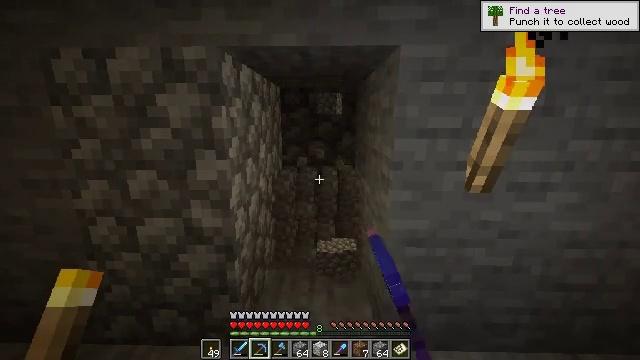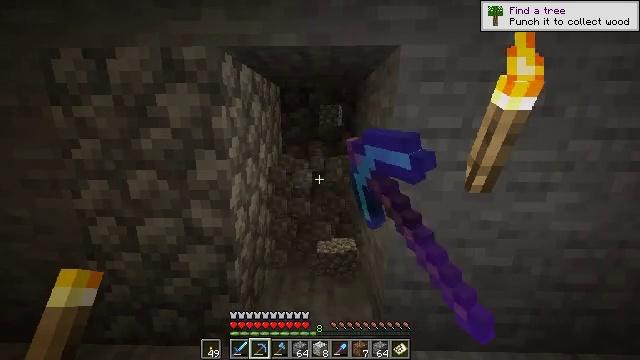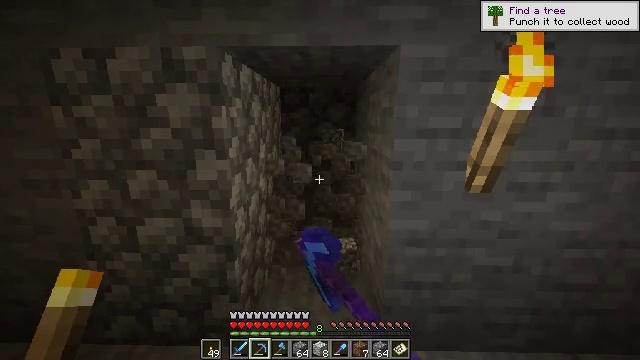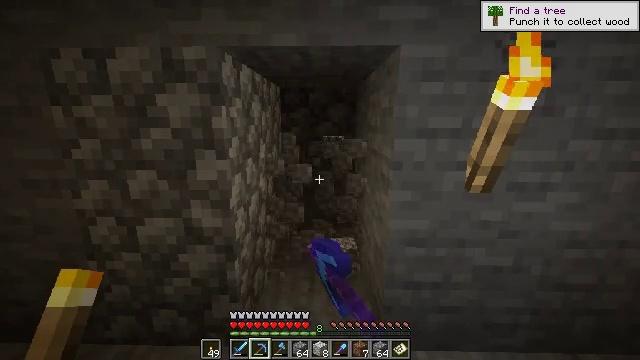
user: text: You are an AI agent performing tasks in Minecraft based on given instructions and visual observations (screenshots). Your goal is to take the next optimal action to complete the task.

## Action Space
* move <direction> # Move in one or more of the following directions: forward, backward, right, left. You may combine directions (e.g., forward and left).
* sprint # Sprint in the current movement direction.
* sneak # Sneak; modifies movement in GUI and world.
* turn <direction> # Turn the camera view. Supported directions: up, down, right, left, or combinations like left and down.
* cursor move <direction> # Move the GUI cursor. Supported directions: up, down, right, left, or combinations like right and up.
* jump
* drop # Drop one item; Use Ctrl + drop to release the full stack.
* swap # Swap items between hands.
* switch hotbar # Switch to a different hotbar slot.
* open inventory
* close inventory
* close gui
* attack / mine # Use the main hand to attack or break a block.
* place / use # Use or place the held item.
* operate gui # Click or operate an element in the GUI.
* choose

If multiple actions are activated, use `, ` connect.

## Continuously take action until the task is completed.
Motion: motion action
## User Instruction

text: Collect cobblestone blocks for construction.
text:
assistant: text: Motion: attack / mine
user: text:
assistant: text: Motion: attack / mine
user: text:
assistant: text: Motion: attack / mine
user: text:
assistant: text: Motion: attack / mine